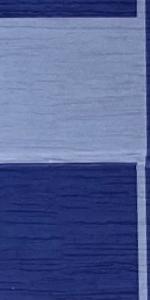
Label: Empty